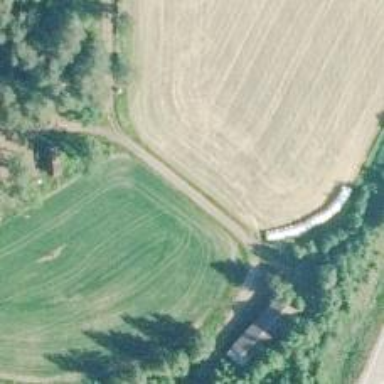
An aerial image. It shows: Driveway with excellent grade track.